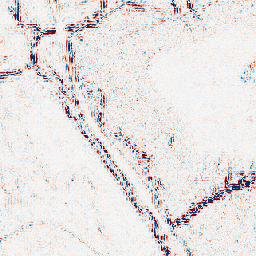
Category: wavelet
Decomposition family: wavelet_reverse_biorthogonal
Decomposition parameters: wavelet: rbio1.3
level: 2
Upsampling method: area
Upsampling parameters: scale: 8
Upsampling scale: 8